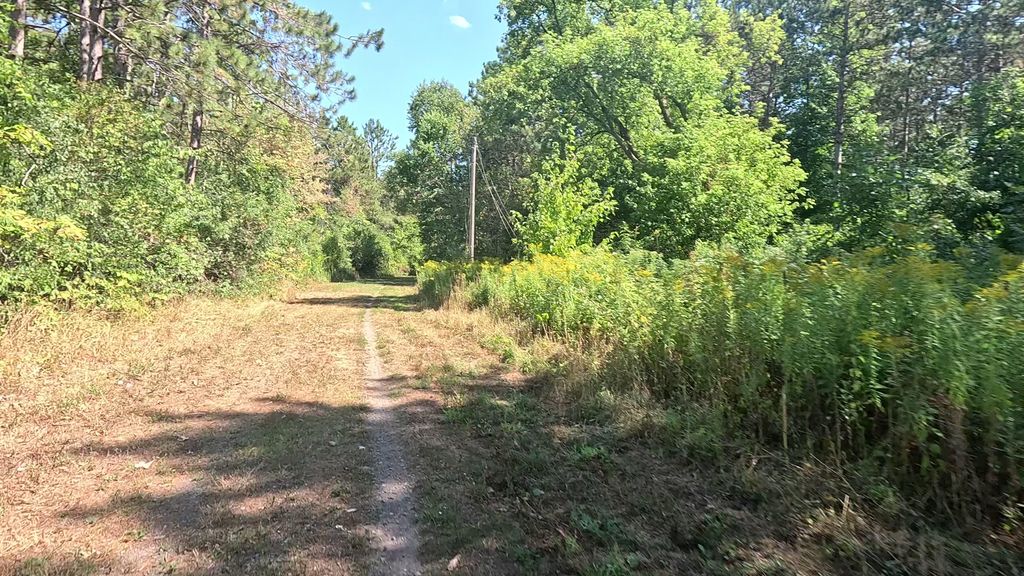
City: ottawa-gatineau